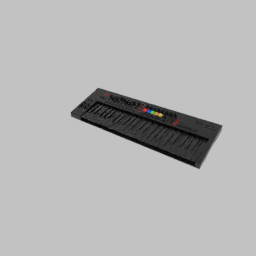
Label: electronics